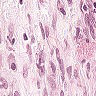
Metastatic tissue present: yes